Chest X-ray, PA view. Patient: 29 years old, sex M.
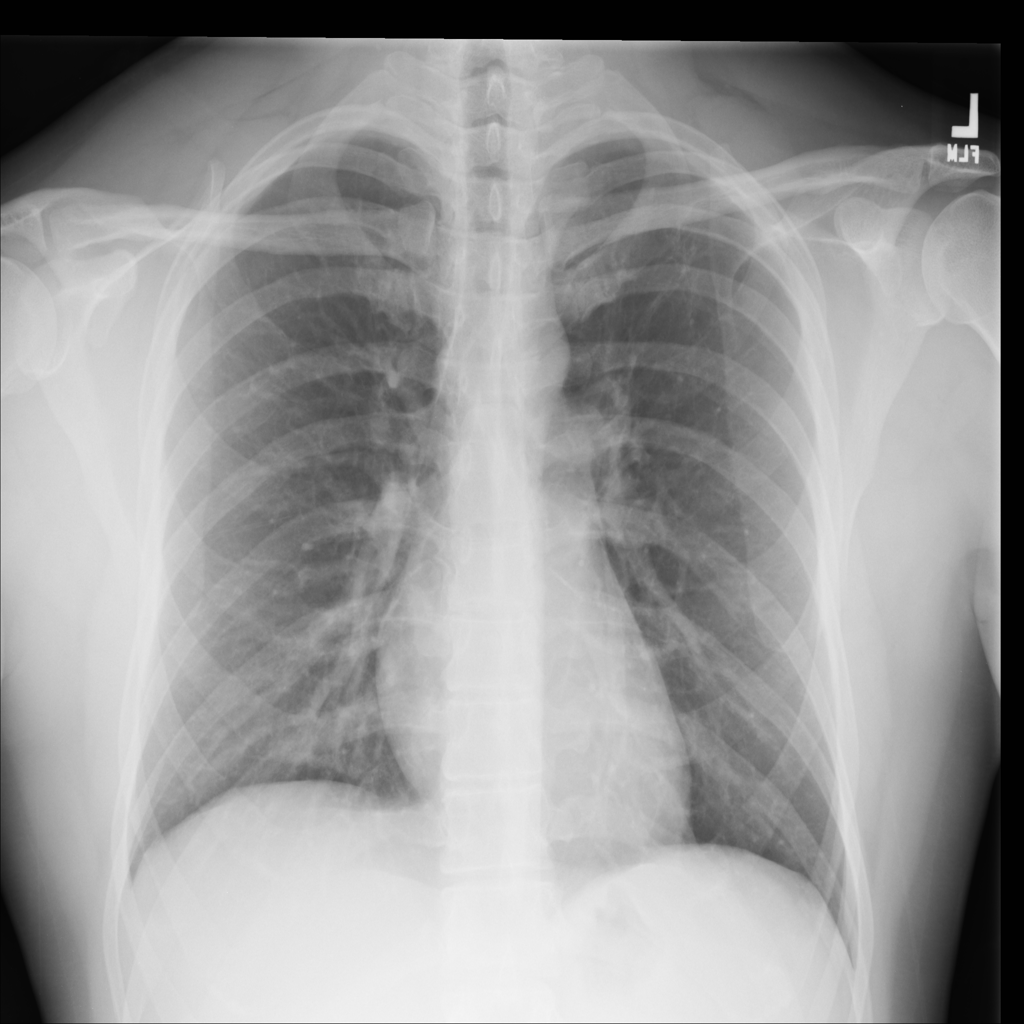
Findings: No Finding